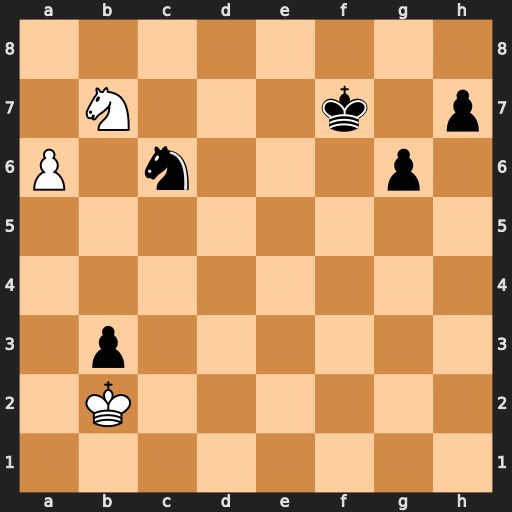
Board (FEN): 8/1N3k1p/P1n3p1/8/8/1p6/1K6/8
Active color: w
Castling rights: -
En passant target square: -
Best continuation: Nd8+ Nxd8 a7 Ne6 a8=Q